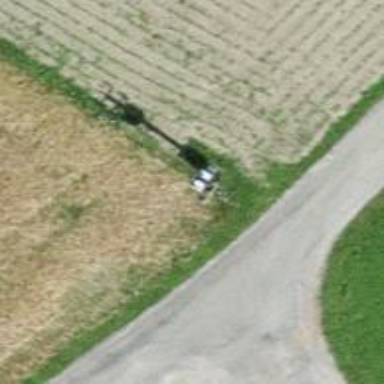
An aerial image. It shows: Power pole.